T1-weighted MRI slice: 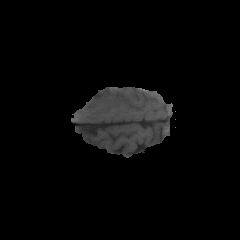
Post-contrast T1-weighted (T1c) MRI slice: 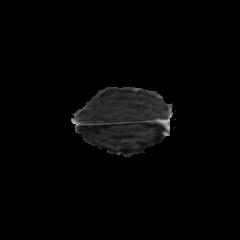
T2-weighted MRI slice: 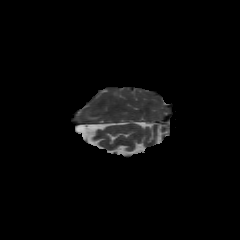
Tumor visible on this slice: yes